Question: I have two data frames, appointment and transaction.
Here Chart Number is matching the variable in both data frame.
I need to select 'first row' in appointment table and get chart number and appointment date, then match this chart number to transaction table and get all transaction details.
After getting all transaction details, compare appointment date to all transaction dates and if any transaction happened within '15' days then return '1' otherwise return '0' for that particular chart number in appointment table.
How can I use nested for loop or any other functions for this scenario?
I have used the following code
'''
for(i in 1:nrow(a))
{
appt <- a
chart_number <- a[i, "Chart Number"]
appointmentdate <- a[i, "Date"]
trns <- subset(t, "Chart Number" == chart_number)
trns1 <- trns["Date"]
out <- subset(trns1, as.Date(trns1$Date) >= as.Date(appointmentdate) &
as.Date(trns1$Date) <= as.Date(appointmentdate) + days(15))
if(nrow(out) > 0)
{
appt$trns <- 1
} else
appt$trns <- 0
}
'''

Appointment table:
Chart number Date
1234dt 26/05/2015
001imp 28/06/2015
Ranj001 03/08/2015
Hath004 06/10/2015
Transaction table
Chart number Date
1234dt 26/05/2015
1234dt 7/06/2015
1234dt 24/08/2015
001imp 15/07/2015
001imp 5/09/2015
Ranj001 4/08/2015
Ranj001 29/08/2015
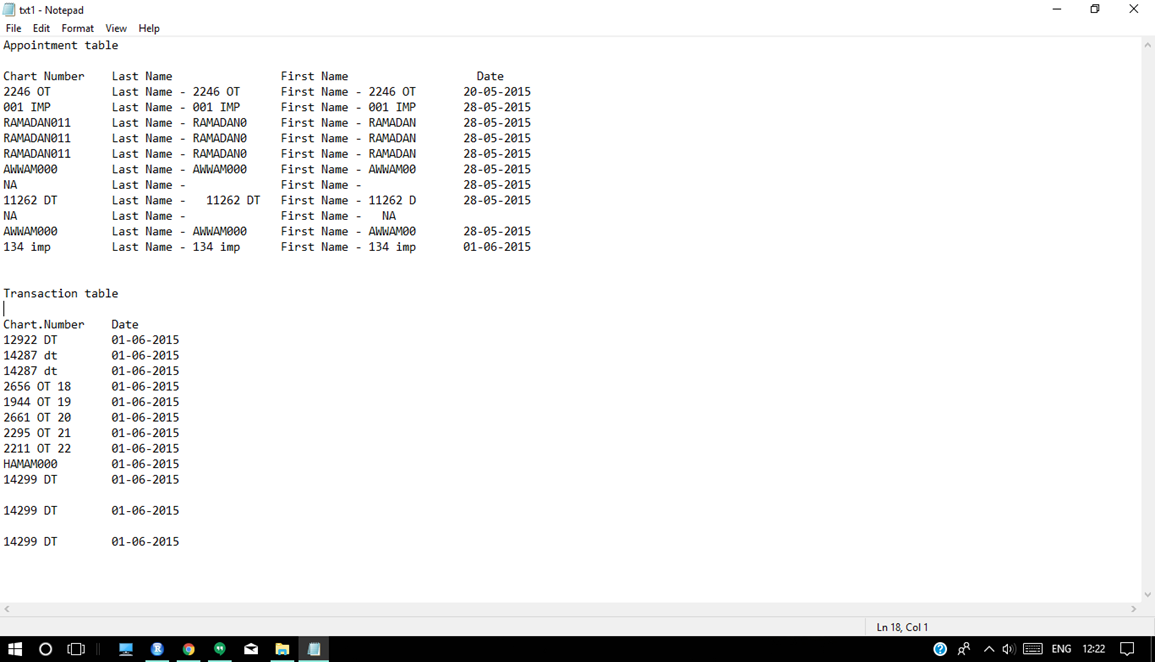
Answer: First transform the 'Date' to a date format:
'''
a$Date <- as.Date(a$Date, '%d-%m-%Y')
t$Date <- as.Date(t$Date, '%d-%m-%Y')
'''
next use dplyr to do an inner join on the Chart Number
'''
library(dplyr)
joined_table <- inner_join(x=a, y=t, by= c('Chart Number' = 'Chart.Number'))
'''
Next subtract the two dates and test if the difference is <15 and create a new column Paid.
'''
transform(joined_table , Paid = ifelse(Date.y - Date.x <= 15, 1, 0)
'''
I did not test this example, because no data was provided. But I guess you get an idea on how you can solve the problem.
I hope I understood your questions correctly.